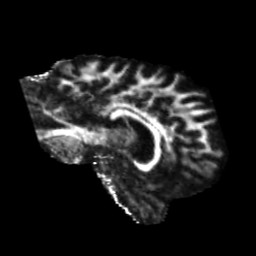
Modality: FA
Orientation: sagittal
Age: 58
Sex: male
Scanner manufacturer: siemens
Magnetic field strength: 3 T
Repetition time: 5.25 s
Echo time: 0.08 s